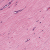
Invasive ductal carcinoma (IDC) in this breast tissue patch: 0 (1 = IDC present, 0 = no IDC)